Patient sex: M
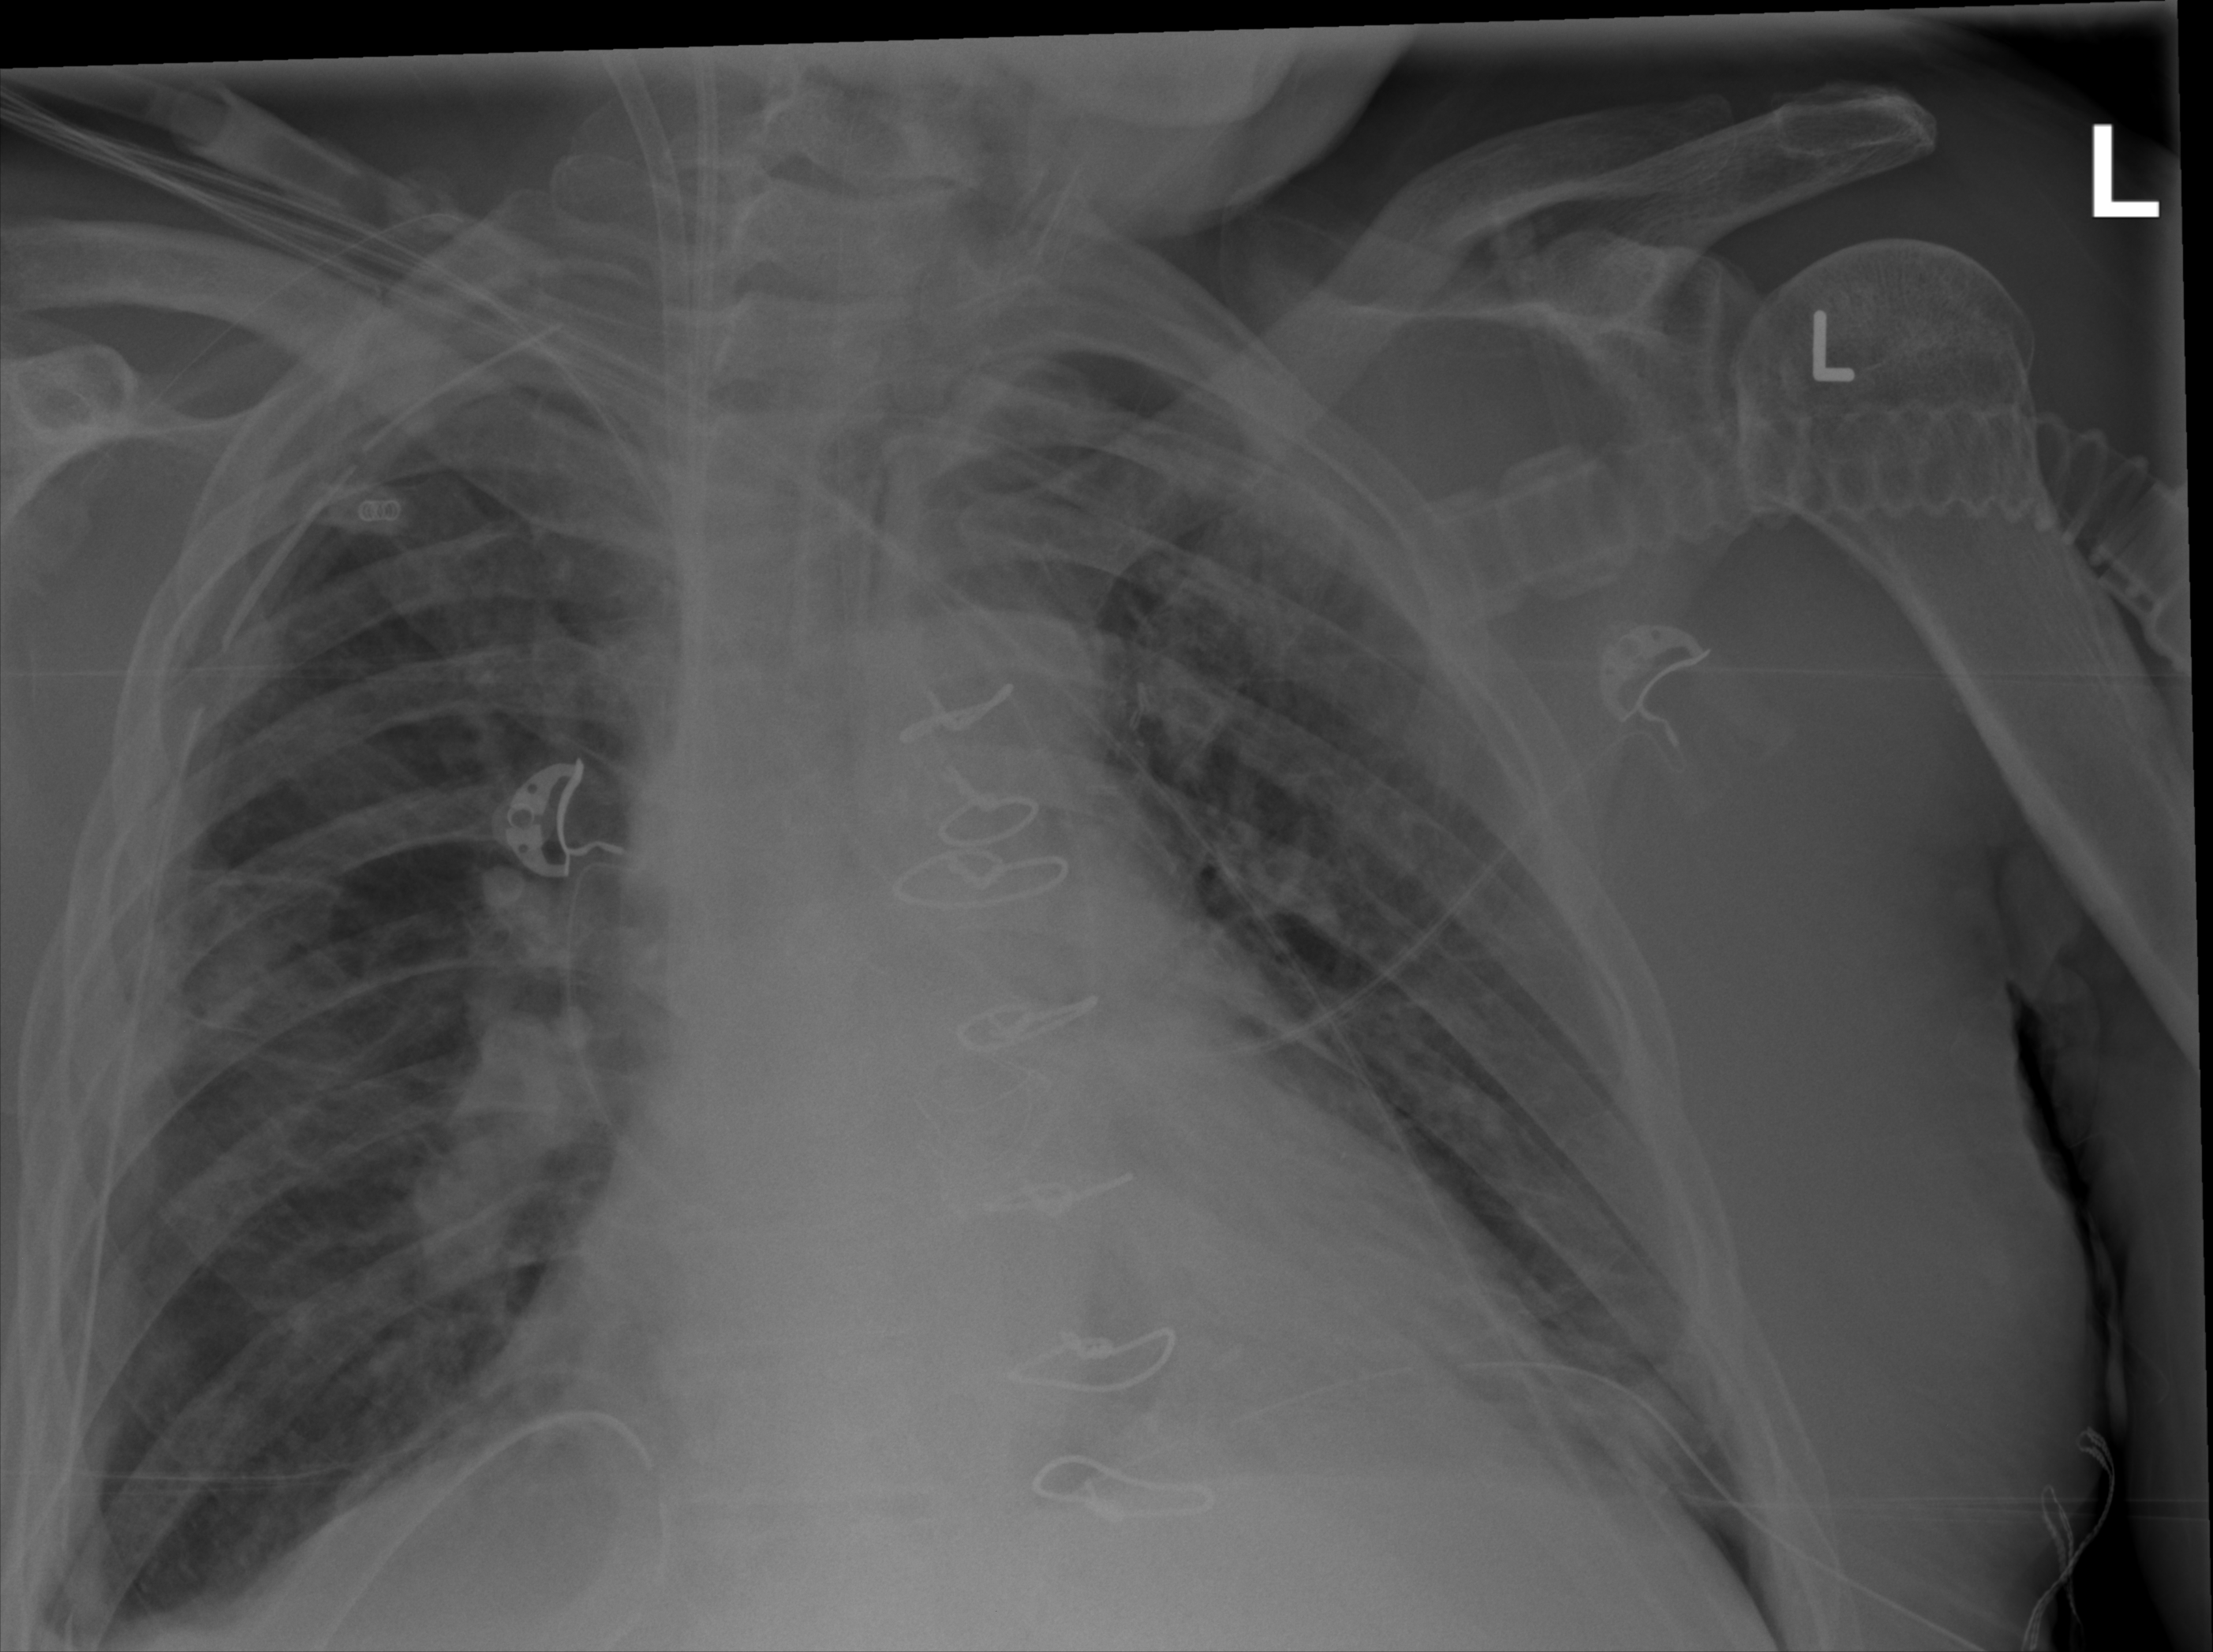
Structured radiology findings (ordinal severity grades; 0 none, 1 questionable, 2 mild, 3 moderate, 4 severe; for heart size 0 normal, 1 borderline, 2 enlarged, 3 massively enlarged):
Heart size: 2
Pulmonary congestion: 2
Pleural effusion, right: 2
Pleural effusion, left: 2
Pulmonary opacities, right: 2
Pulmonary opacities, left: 2
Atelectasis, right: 2
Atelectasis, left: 2